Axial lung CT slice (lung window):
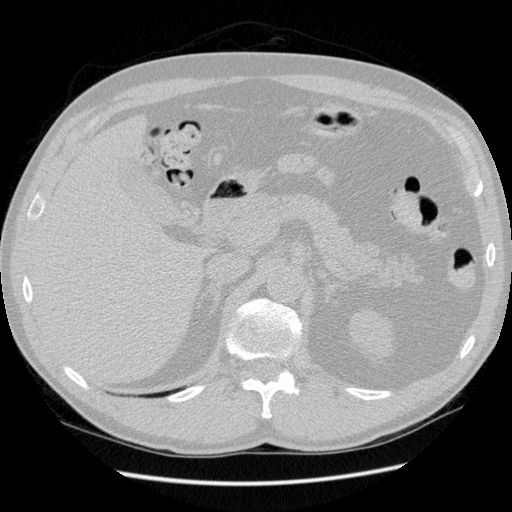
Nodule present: no